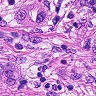
Metastatic tissue present: yes